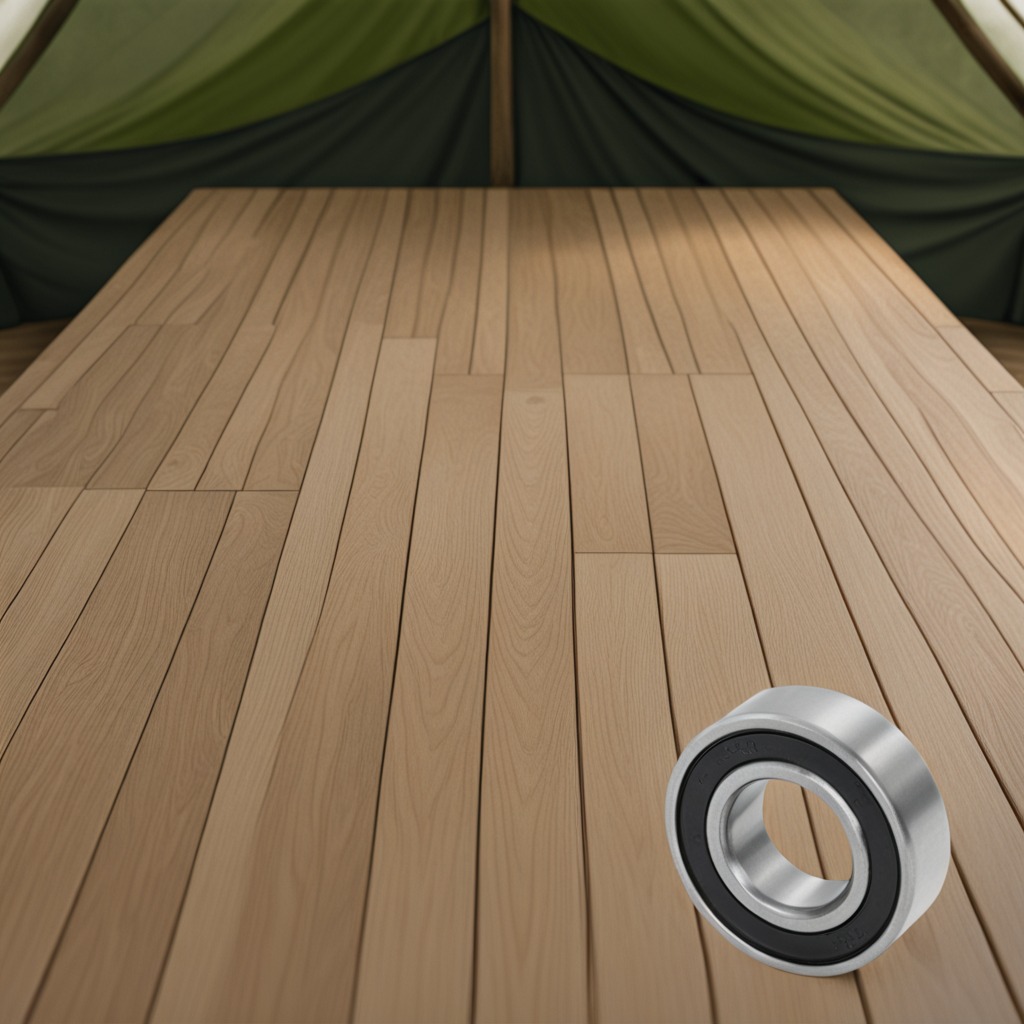
A metal ball bearing is lying on the wooden table.